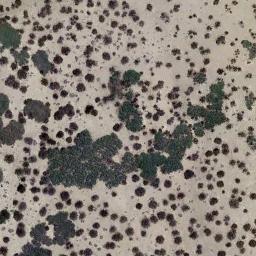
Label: chaparral